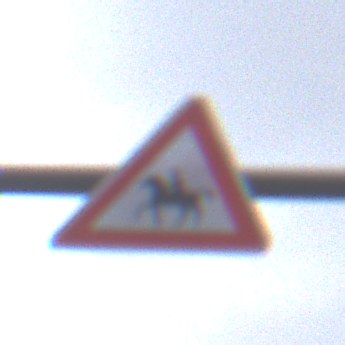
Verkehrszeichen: ReiterRechts
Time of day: MorningAfternoon
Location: Outdoor (Urban)
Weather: Overcast
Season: NotSpecified
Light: Natural